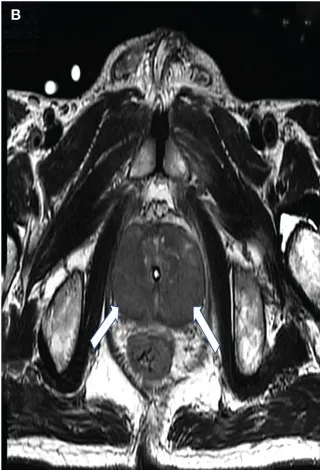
A 68-year-old man with elevated prostate-specific antigen (PSA). And a low signal on T2-weighted images.
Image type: radiology (mri)